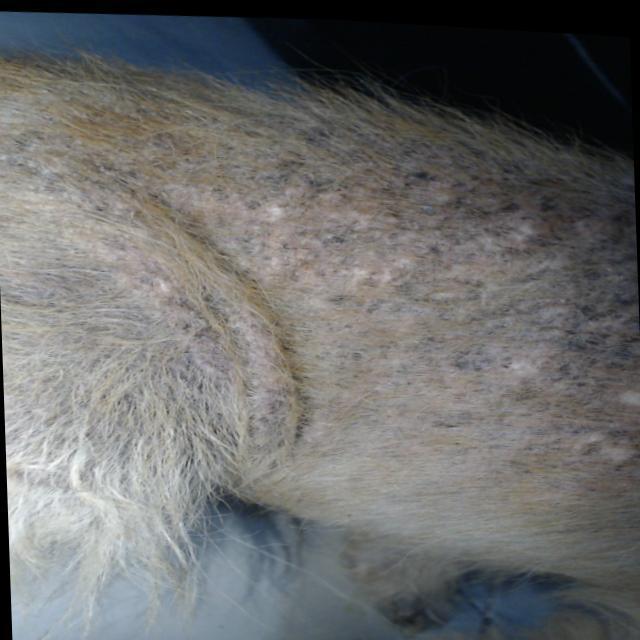
Canine demodicosis (Demodex mange) — caused by Demodex canis mites. Presents with alopecia, follicular papules, pustules, and comedones. Often localized on face and forelimbs.